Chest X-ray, PA view. Patient: 30 years old, sex M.
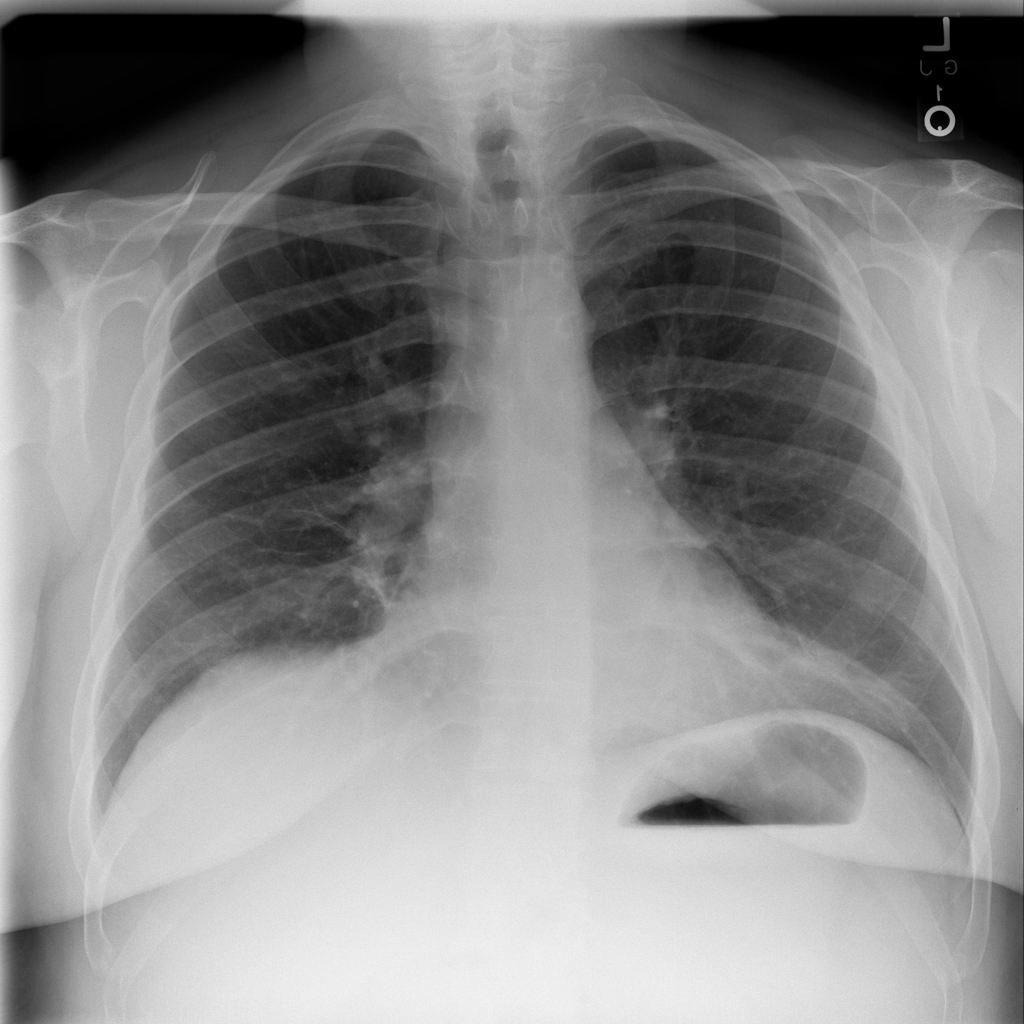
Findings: No Finding